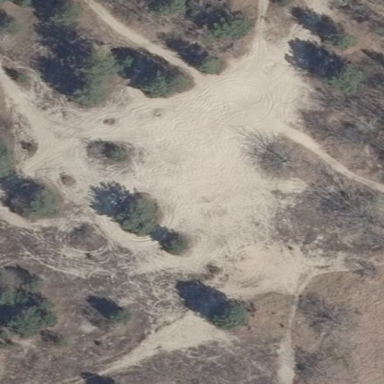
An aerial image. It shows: Sandy area in nature.